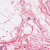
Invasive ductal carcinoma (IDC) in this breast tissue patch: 0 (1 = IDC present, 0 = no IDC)